Aerial crown-view tile of a tropical tree (Barro Colorado Island, Panama), acquired 20250317:
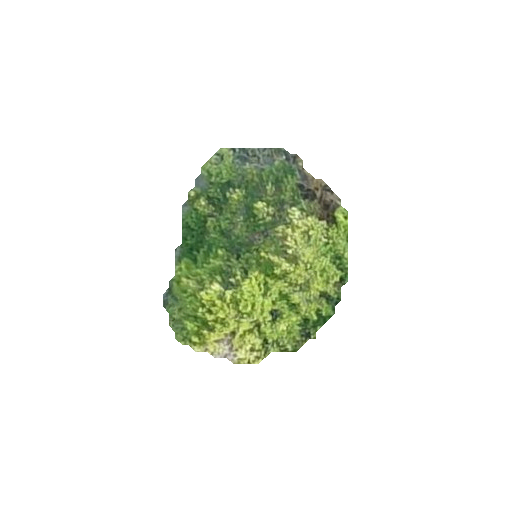
Species: Cassipourea elliptica
GBIF accepted scientific name: Cassipourea elliptica
Crown area: 45.213 m²